Question:
I actually have two questions, I found the answer to the second and didn't update the diagram. I'm not actually sure if these are possible, they really stumped me.
Given point A and e, the angle of the line A is on relative to the x-axis where 0<=e<360 degrees, how do you calculate the coordinates of B? BA is perpendicular to A's line and 1 unit long.
SOLVED: I start by taking the unit vector from a parallel to the x-axis and then I rotate it 90 + e degrees.
I'm using <URL> approach. If anyone has any better suggestions, please let me know.
SOLVED: I find the dot product of the vector from step 1 and the normalized vector AC.
This one should be pretty self-explanatory from the diagram. I need to find the coordinates of C given A, B, the angle of BAC and the distance between A and C.
SOLVED: I rotate BA e degrees and then change the magnitude to d.
If anyone spots problems with my solutions, please comment.
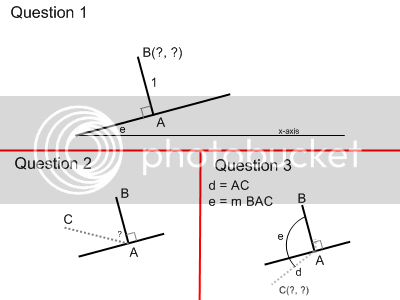
Answer: Easy if you understand vectors. Learn about how 2D vectors work and you'll have it. Is that the course you're taking?
1. Take the unit vector from e to A, knowing that a unit vector has length 1. Assume l1 = xi + yj. The perpendicular vector has components that are the reverse of l1 with one sign changed. In this case, l2 = -yi + xj.
2. Take the vector l2 that you got from the first problem and transform it as follows:
cx = -cos(t)y - sin(t)x
cy = +sin(t)y + cos(t)x
where t is the rotation angle in radians.
I'll leave the third one for you. Read about 2D vectors and transformations.